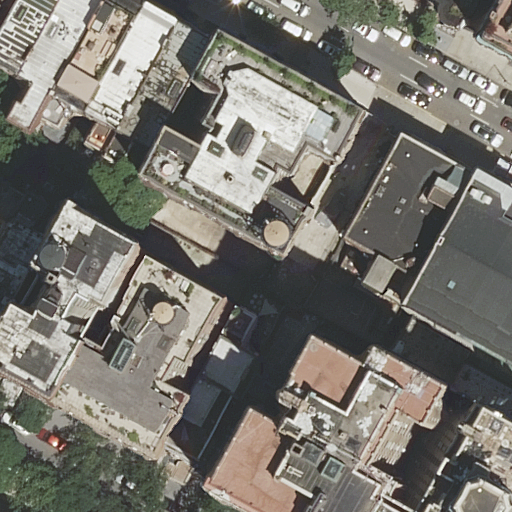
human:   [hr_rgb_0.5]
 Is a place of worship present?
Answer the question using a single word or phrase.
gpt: yes

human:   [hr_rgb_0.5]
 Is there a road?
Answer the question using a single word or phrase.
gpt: yes

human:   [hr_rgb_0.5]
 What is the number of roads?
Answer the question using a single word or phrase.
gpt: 2

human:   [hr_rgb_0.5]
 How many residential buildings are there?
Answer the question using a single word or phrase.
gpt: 18

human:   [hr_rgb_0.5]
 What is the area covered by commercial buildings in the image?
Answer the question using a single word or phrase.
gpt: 0m2

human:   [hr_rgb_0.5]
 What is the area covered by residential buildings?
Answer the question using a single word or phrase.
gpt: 5398m2

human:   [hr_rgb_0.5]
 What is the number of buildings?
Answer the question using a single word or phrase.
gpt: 18

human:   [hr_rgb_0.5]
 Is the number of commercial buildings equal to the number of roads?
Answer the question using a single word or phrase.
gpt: no

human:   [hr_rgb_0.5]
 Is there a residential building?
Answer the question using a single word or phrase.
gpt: yes

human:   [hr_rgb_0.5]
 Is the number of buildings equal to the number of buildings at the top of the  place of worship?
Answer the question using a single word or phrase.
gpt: no

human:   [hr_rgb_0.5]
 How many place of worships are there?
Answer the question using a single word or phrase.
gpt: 1

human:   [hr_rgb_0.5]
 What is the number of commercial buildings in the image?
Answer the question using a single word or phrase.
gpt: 0

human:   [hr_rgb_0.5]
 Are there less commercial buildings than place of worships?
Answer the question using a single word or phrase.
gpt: yes

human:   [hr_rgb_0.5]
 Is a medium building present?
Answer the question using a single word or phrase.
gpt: yes

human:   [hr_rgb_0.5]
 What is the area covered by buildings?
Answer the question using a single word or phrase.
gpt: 5398m2

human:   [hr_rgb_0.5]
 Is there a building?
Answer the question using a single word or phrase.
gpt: yes

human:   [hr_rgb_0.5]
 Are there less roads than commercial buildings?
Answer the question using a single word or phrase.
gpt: no

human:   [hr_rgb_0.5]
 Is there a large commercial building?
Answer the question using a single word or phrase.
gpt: no

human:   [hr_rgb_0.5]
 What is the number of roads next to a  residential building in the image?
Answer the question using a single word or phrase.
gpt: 2

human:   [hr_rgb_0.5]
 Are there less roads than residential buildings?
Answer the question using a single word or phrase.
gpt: yes

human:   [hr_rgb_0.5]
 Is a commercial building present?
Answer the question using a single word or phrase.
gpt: no

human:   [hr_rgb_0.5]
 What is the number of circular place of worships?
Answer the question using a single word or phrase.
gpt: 0

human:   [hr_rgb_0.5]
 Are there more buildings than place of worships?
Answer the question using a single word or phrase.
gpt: yes

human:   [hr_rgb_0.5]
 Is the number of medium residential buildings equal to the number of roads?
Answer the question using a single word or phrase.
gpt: no

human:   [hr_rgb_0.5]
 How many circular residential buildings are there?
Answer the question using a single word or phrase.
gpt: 0

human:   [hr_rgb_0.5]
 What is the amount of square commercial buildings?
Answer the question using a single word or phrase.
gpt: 0

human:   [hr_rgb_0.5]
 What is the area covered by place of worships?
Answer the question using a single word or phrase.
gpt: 1024m2

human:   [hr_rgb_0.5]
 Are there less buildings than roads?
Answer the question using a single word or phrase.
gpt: no

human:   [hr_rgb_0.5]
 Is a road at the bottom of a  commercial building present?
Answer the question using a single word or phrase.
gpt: no

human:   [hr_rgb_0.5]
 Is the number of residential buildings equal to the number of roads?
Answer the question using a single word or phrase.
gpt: no

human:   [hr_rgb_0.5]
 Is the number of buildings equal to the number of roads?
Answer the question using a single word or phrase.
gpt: no

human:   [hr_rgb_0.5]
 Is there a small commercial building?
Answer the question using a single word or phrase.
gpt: no

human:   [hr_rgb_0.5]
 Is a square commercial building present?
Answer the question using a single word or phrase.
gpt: no

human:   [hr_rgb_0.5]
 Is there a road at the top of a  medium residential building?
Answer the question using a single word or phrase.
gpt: yes

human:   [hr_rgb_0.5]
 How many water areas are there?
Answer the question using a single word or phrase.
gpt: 0

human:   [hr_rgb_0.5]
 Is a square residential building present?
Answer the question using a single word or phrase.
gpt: no

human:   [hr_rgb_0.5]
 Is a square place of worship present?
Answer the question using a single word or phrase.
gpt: no

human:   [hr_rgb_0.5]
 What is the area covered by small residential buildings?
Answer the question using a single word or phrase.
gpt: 164m2

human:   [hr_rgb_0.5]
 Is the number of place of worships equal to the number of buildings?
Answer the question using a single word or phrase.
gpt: no

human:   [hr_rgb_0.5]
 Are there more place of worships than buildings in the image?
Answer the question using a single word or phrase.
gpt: no

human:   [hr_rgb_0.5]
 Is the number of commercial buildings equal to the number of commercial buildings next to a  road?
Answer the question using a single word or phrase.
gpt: yes

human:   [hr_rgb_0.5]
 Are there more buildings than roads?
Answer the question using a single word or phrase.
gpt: yes

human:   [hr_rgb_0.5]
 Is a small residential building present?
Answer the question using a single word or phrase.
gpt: yes

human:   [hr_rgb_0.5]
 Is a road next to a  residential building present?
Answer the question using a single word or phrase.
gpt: yes

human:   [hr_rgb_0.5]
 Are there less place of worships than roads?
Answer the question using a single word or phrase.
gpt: yes

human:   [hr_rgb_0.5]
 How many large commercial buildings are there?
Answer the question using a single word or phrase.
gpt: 0

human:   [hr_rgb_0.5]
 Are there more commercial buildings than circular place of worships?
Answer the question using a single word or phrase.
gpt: no

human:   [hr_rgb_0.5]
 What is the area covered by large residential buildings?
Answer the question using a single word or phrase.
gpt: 3245m2

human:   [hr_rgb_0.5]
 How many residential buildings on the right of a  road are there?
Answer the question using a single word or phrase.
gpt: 11

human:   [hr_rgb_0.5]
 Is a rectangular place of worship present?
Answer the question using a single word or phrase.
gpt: no

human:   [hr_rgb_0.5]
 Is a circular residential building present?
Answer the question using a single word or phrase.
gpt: no

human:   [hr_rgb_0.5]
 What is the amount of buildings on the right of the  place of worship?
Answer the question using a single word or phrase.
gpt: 0

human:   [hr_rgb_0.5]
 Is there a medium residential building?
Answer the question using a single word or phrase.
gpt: yes

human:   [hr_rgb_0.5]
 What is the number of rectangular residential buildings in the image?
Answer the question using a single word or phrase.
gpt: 10

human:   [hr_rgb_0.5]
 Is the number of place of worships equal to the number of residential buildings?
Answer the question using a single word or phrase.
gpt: no

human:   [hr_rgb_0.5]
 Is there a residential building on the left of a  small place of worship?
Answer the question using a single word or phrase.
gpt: no

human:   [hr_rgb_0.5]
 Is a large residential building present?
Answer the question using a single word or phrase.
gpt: yes

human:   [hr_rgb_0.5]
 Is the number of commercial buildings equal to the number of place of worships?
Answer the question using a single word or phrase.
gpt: no

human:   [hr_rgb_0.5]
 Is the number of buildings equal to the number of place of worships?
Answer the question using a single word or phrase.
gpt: no

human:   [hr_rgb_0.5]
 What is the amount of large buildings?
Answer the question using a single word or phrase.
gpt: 4

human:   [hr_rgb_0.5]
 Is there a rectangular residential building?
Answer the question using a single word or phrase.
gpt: yes

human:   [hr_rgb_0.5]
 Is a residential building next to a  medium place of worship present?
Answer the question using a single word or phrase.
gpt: no

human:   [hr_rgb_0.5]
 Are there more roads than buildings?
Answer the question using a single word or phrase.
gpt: no

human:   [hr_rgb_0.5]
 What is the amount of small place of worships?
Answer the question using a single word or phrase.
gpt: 0